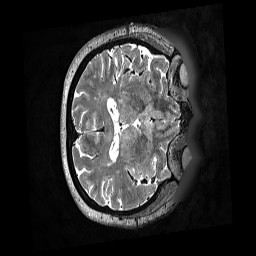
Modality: T2w
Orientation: axial
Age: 71
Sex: male